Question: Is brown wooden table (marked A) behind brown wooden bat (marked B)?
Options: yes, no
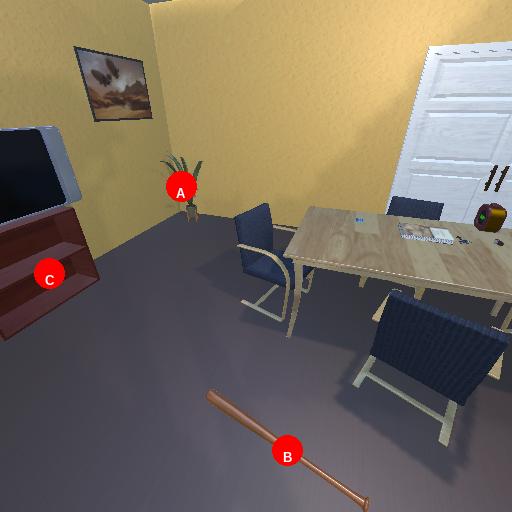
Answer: yes